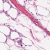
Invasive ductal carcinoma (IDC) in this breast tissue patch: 0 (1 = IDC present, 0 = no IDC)